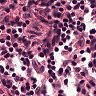
Metastatic tissue present: no